Question:
how is it possible to do that, compatible, good looking and responsive ? I think to make the H2 box with a background, but it make a lot of problem interacting with the background... it's a lot of png. I prefer a way to do it with pure css, padding, margin etc
<URL>
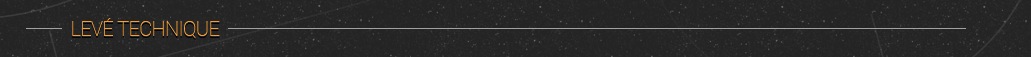
Answer: This can be done with any semantically appropriate element of your choice, without having to set a background color.
<URL>
'''
<h1>Technique</h1>
h1 {
overflow: hidden;
padding-left: 2em;
}
h1:before,
h1:after {
content: " ";
display: inline-block;
border-bottom: 2px solid;
position: relative;
vertical-align: middle;
width: 50%;
}
h1:before {
right: 0.5em;
margin-left: -50%;
}
h1:after {
left: 0.5em;
margin-right: -50%;
width: 100%;
}
'''